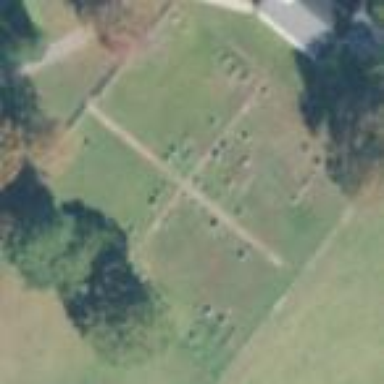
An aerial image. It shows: Graveyard area designated as cemetery.